Interaction volume radius: 10 \u00c5
Interaction volume height: 20 \u00c5
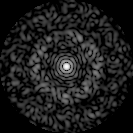
Disorder parameter: 0.857